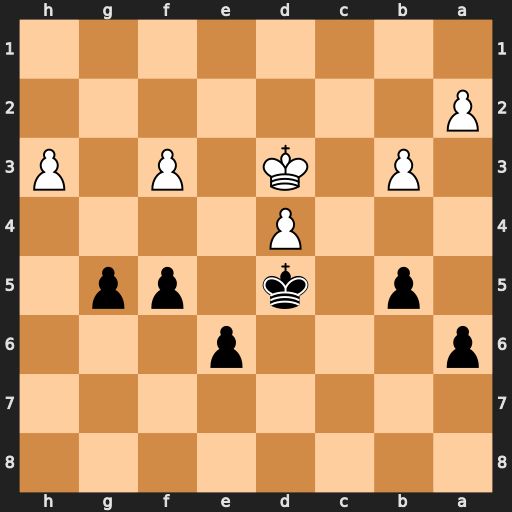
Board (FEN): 8/8/p3p3/1p1k1pp1/3P4/1P1K1P1P/P7/8
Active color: b
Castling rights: -
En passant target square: -
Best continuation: b4 f4 g4 h4 Kd6